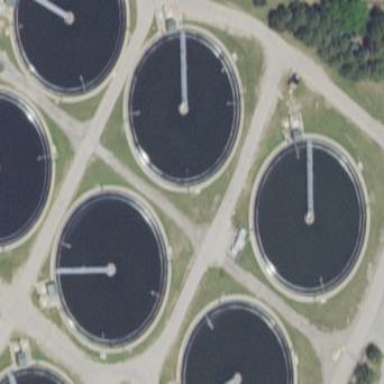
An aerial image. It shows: Image of wastewater.